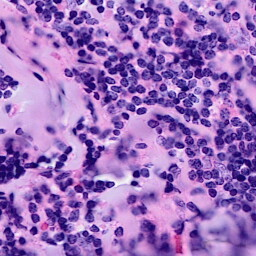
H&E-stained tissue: Breast